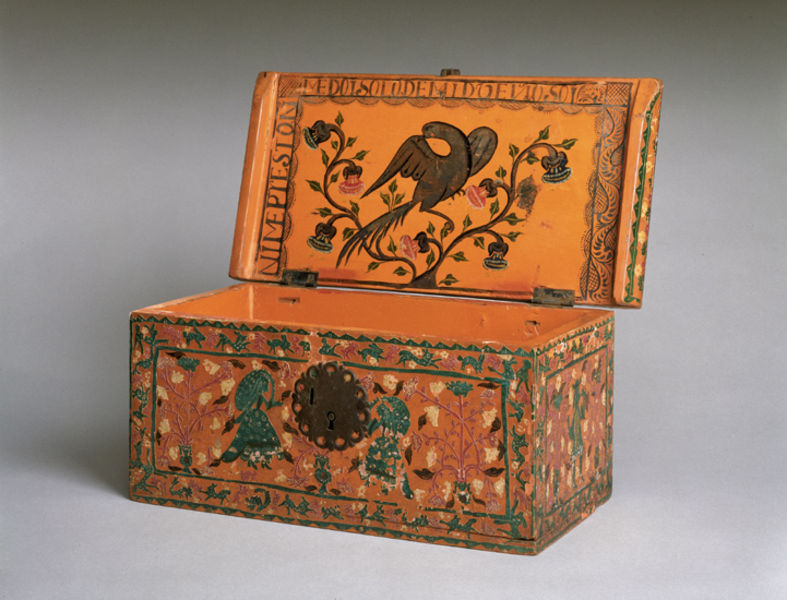
Titel: Box (Cofre)
Standort: Amherst (Massachusetts, USA)
Institution: Mead Art Museum, Amherst College
Schlagwörter: blätter, vogel, blumen, bunt, holz, schloss, tiere, zweige, pflanzen, ranken, blue, women, figures, girls, green, yellow, ornamente, flowers, pattern, truhe, deckel, dose, kasten, scharniere, tree, girl, orange, metal, bird, tail, kästchen, writing, wings, leaves, design, rectangle, box, floral, branches, leaf, brass, eicheln, dancing, metallschloss, latin, russian, vines, stem, hinges, rectangular, lock, sex, rabbit, jewellery, lid, stems, hinge, nimeptestion, animals pattern